Question: - - -
I've build in debug mode It's fine but archive got errors message
Figure 1: Errors
<URL>
I've open .xcworkspace instead of .xcodeproj. And remove Pods, Podfile.lock re-install pods but still not work.
I've try to link libBolts in Link Binary With Libraries but Xcode still asking for other lib up to IPods-PorjectName. But It's already in Link Binary With Libraries.
Podfile
'''
# Uncomment the next line to define a global platform for your project
platform :ios, '12.1'
target 'Project' do
# Uncomment the next line if you're using Swift or would like to use dynamic frameworks
# use_frameworks!
rn_path = '../node_modules/react-native' # This path is likely to be '../node_modules/react-native' in your own project.
# See http://facebook.github.io/react-native/docs/integration-with-existing-apps.html#configuring-cocoapods-dependencies
pod 'yoga', path: "#{rn_path}/ReactCommon/yoga/yoga.podspec"
pod 'React', path: rn_path, subspecs: [
'Core',
'DevSupport',
'ART',
'RCTActionSheet',
'RCTAnimation',
'RCTGeolocation',
'RCTImage',
'RCTLinkingIOS',
'RCTNetwork',
'RCTSettings',
'RCTText',
'RCTVibration',
'RCTWebSocket',
]
pod 'react-native-fbsdk', :path => '../node_modules/react-native-fbsdk'
pod 'react-native-image-picker', :path => '../node_modules/react-native-image-picker'
pod 'react-native-fetch-blob', :path => '../node_modules/react-native-fetch-blob'
pod 'Firebase/Core'
pod 'Firebase/Messaging'
end
'''
Package.json
'''
{
"name": "Project",
"version": "0.0.1",
"private": true,
"scripts": {
"start": "node node_modules/react-native/local-cli/cli.js start",
"test": "jest"
},
"dependencies": {
"@types/styled-components": "^4.1.6",
"axios": "^0.18.0",
"moment": "^2.24.0",
"native-base": "^2.10.0",
"prop-types": "^15.6.2",
"react": "16.6.3",
"react-addons-update": "^15.6.2",
"react-native": "0.57.8",
"react-native-autogrow-textinput": "^5.2.0",
"react-native-cached-image": "^1.4.3",
"react-native-fbsdk": "^0.8.0",
"react-native-fetch-blob": "^0.10.8",
"react-native-firebase": "^5.2.2",
"react-native-gifted-chat": "^0.7.2",
"react-native-highcharts": "^1.0.2",
"react-native-image-picker": "^0.28.0",
"react-native-image-zoom-viewer": "^2.2.25",
"react-native-linear-gradient": "^2.5.3",
"react-native-popup-menu": "^0.15.0",
"react-native-read-more-text": "^1.1.0",
"react-native-render-html": "^4.1.1",
"react-native-router-flux": "^4.0.6",
"react-native-size-matters": "^0.1.6",
"react-native-swiper": "^1.5.14",
"react-native-view-more-text": "^2.0.1",
"react-redux": "^6.0.0",
"redux": "^4.0.1",
"redux-thunk": "^2.3.0",
"socket.io-client": "^2.2.0",
"styled-components": "^4.1.3"
},
"devDependencies": {
"@types/jest": "^23.3.13",
"@types/react": "^16.7.20",
"@types/react-native": "^0.57.29",
"@types/react-test-renderer": "^16.0.3",
"babel-jest": "23.6.0",
"eslint-config-rallycoding": "^3.2.0",
"jest": "23.6.0",
"metro-react-native-babel-preset": "0.51.1",
"react-native-typescript-transformer": "^1.2.11",
"react-test-renderer": "16.6.3",
"typescript": "^3.2.4"
},
"jest": {
"preset": "react-native",
"moduleFileExtensions": [
"ts",
"tsx",
"js"
],
"transform": {
"^.+\.(js)$": "<rootDir>/node_modules/babel-jest",
"\.(ts|tsx)$": "<rootDir>/node_modules/ts-jest/preprocessor.js"
},
"testRegex": "(/__tests__/.*|\.(test|spec))\.(ts|tsx|js)$",
"testPathIgnorePatterns": [
"\.snap$",
"<rootDir>/node_modules/"
],
"cacheDirectory": ".jest/cache"
},
"rnpm": {
"assets": [
"./src/assets/fonts"
]
}
}
'''

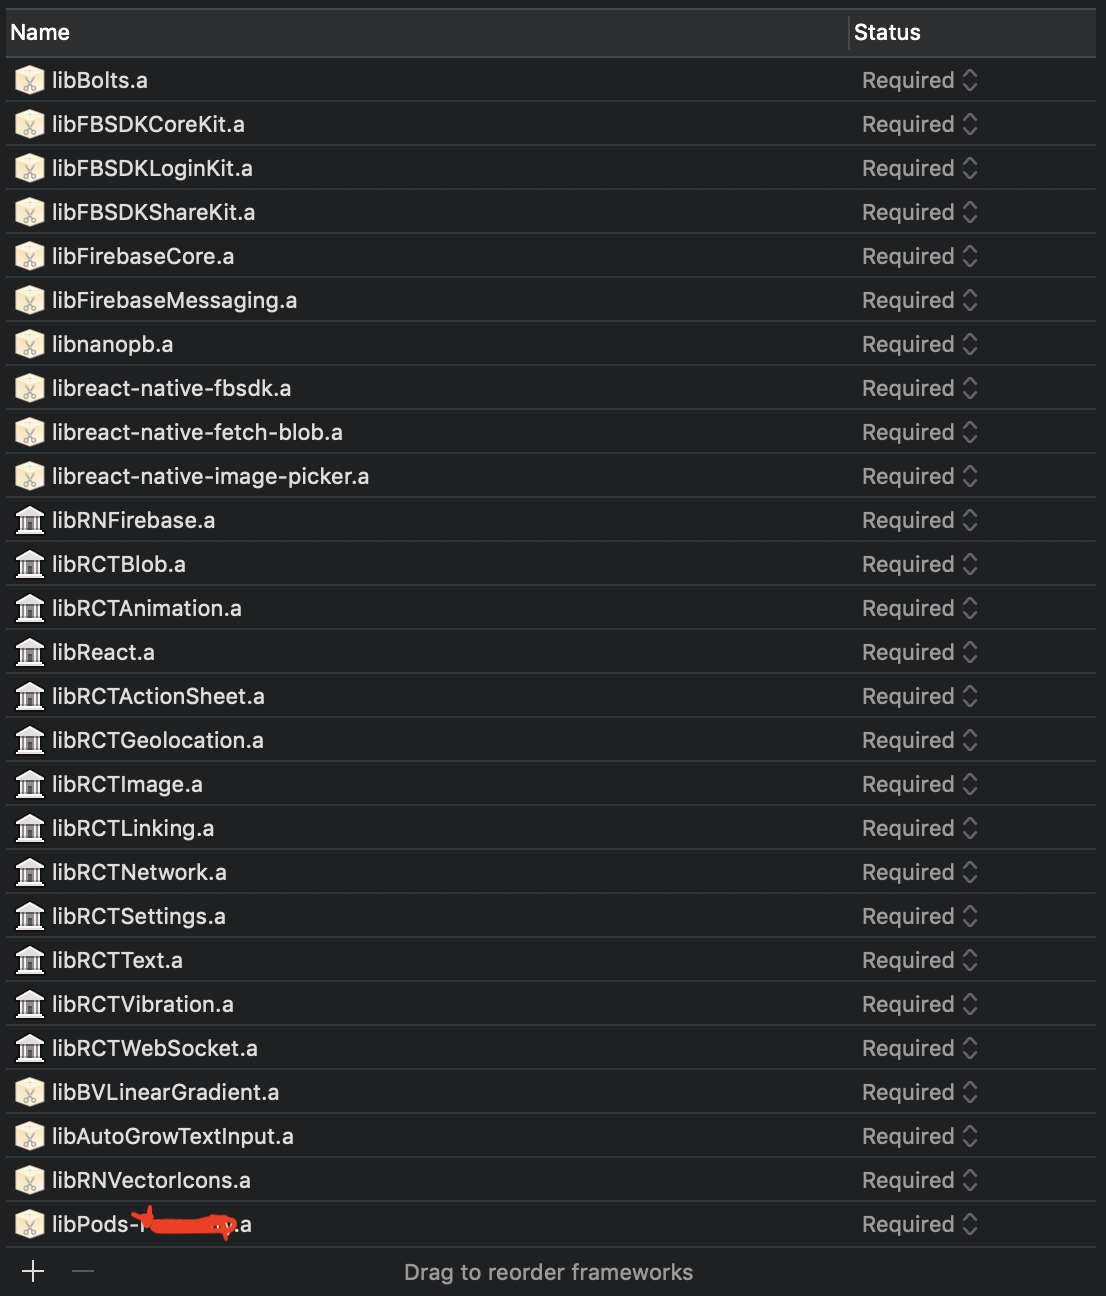
Answer: Finally I solved It by change Deployment target version to 12.1 because version are difference between Podfile and Deployment target. Then everything is fine!.